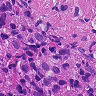
Metastatic tissue present: yes